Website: apple-inc
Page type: customer-info-address
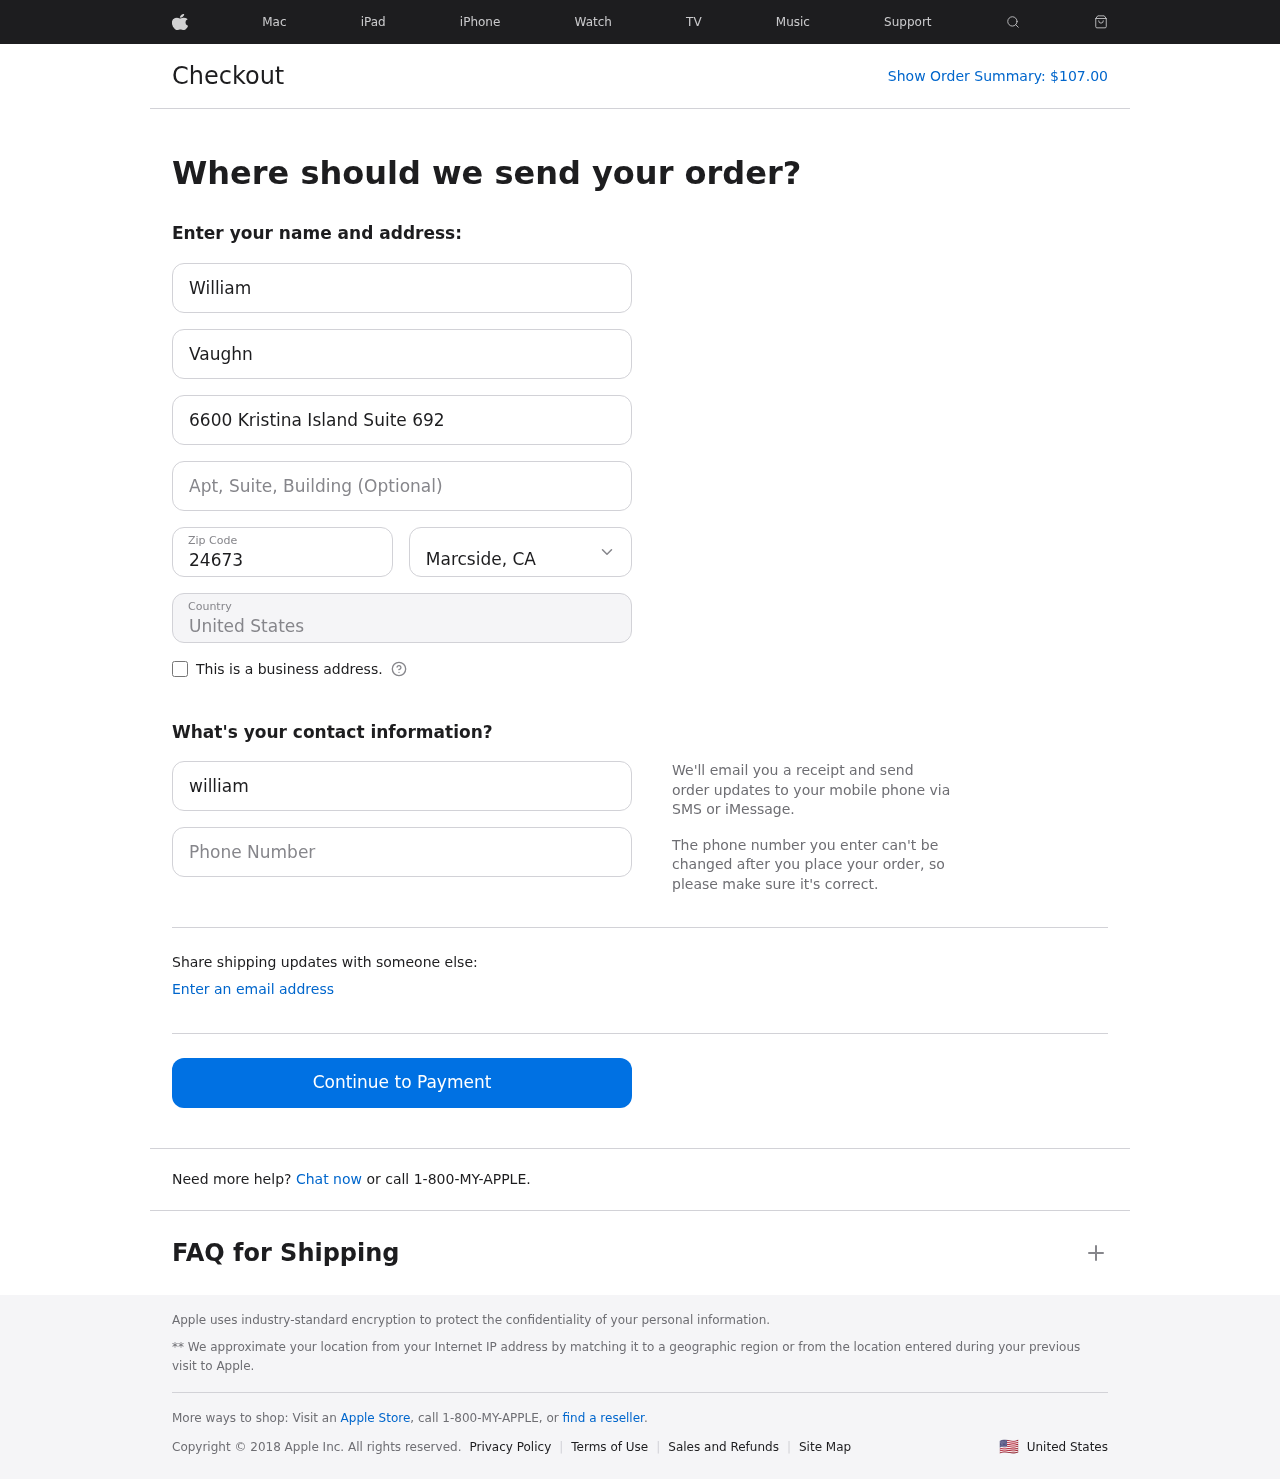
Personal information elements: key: PII_CITY_STATE
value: Marcside, CA
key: PII_COUNTRY
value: United States
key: PII_EMAIL
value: williamvaughn@gmail.com
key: PII_FIRSTNAME
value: William
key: PII_LASTNAME
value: Vaughn
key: PII_PHONE
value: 8089766072
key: PII_POSTCODE
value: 24673
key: PII_STREET
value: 6600 Kristina Island Suite 692
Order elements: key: ORDER_TOTAL
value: $107.00